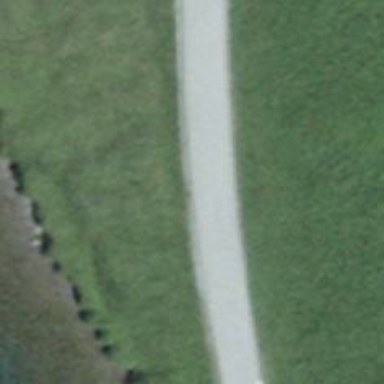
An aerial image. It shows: Asphalt path used for hike. This path is groomed for classic cross-country skiing. It is common to see agricultural vehicles on this route.